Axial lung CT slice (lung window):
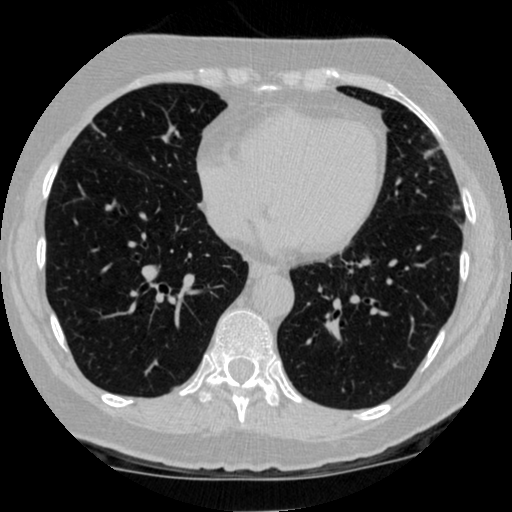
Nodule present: yes
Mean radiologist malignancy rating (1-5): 3.5